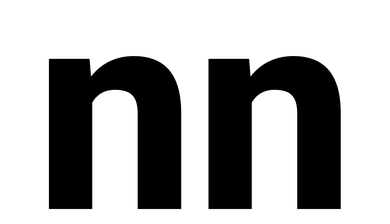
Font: Roboto_ExtraBold